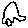
Label: car